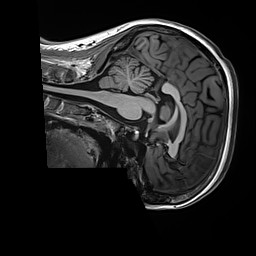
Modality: T1w
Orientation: sagittal
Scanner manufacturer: siemens
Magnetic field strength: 3 T
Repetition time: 2.5 s
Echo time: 0.00299 s